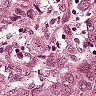
Metastatic tissue present: yes